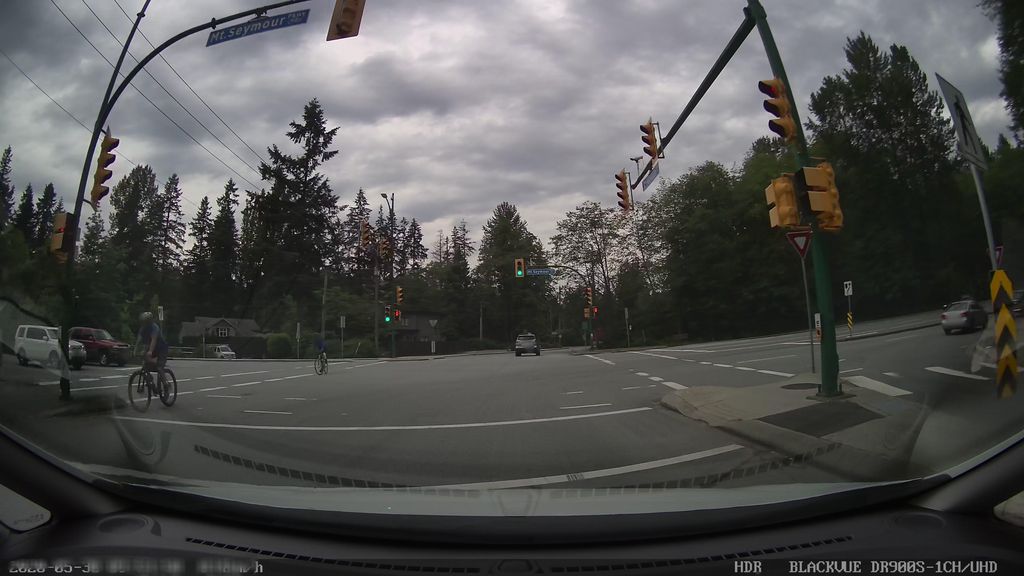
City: vancouver